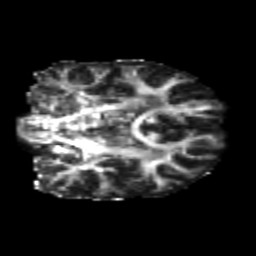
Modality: FA
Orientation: coronal
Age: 22
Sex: male
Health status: healthy
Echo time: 0.074 s